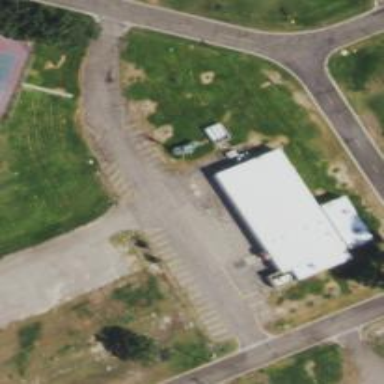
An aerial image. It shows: Bowling alley situated in leisure land.